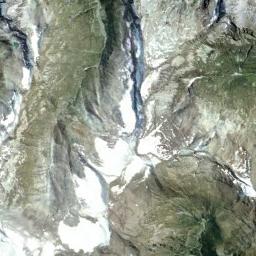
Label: snowberg